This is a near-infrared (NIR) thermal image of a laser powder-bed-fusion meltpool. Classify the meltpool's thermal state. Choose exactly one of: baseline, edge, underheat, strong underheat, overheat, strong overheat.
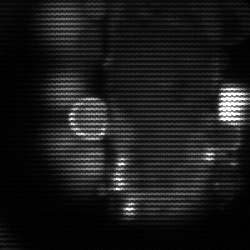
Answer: strong underheat